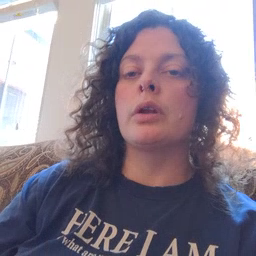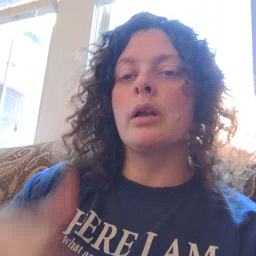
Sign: cowboy